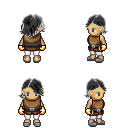
a pixel art fantasy rpg character, female body template, human, tanned skin, leather chest armor, white pants, gray swoop hairstyle, gold gloves, white slippers, four views (front, back, left, right), 2x2 character sprite sheet, small pixel art, hard edges, no anti-aliasing